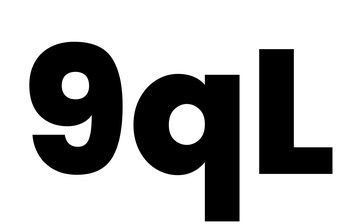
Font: Poppins-ExtraBold